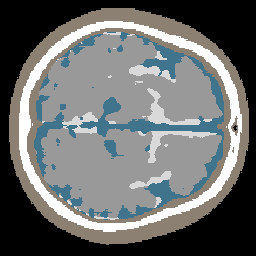
Label: no_lesion